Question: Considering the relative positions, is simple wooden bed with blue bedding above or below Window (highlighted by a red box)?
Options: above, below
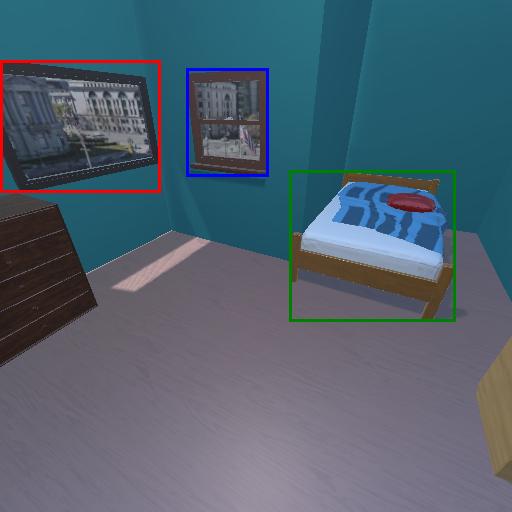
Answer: above